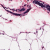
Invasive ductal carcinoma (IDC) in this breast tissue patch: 0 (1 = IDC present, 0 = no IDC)